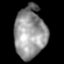
Tissue: lung
Cell type: Epithelial cells
Senescence score: 0.1692
Nuclear area (px): 1588
Mean DAPI intensity: 147.221